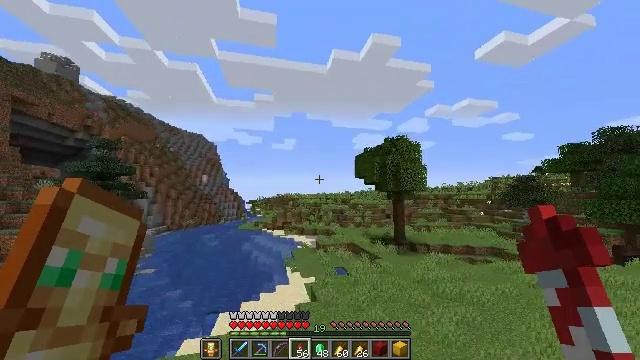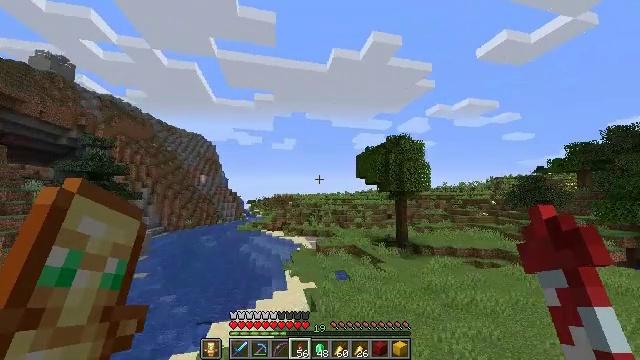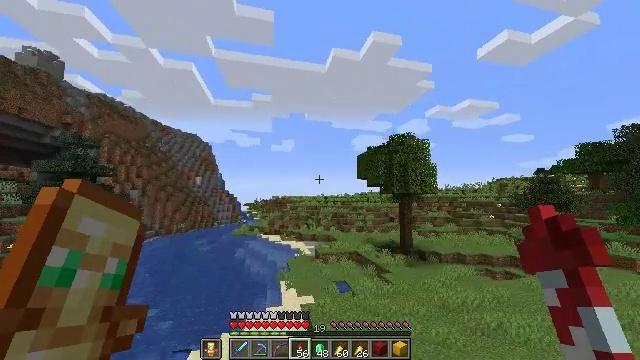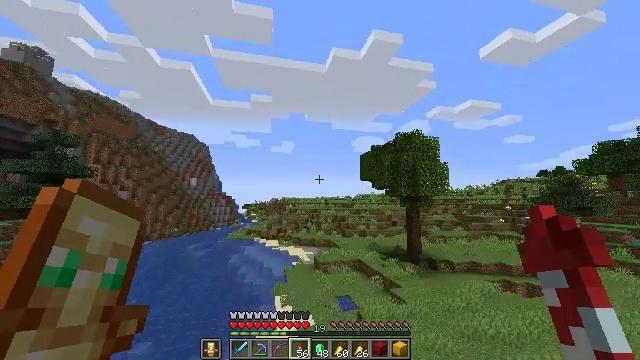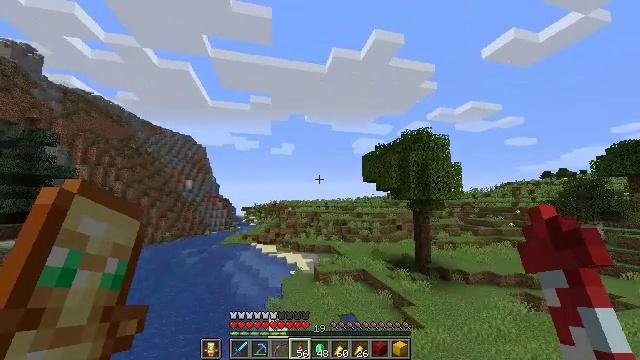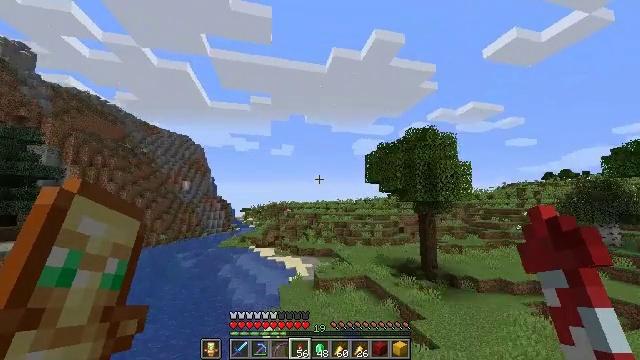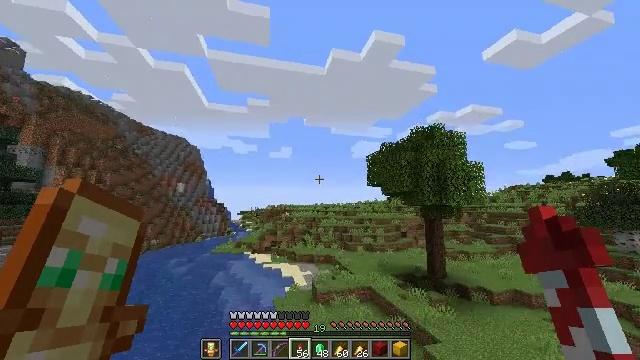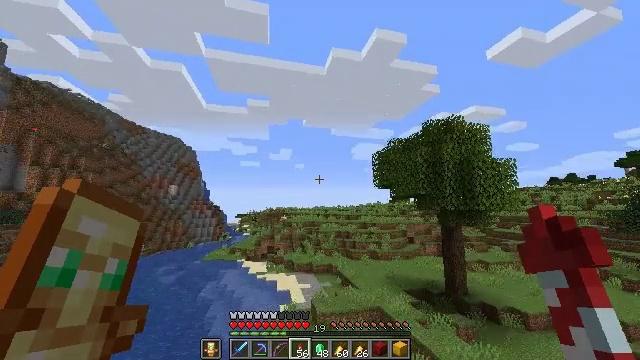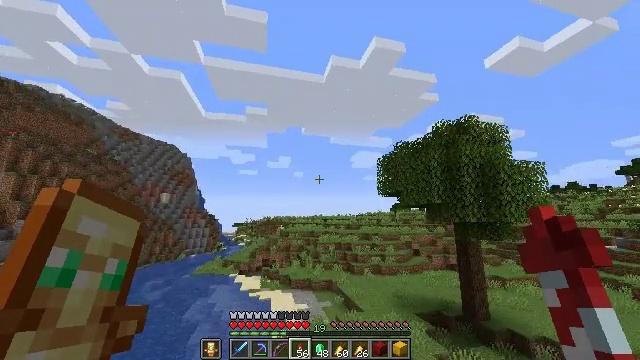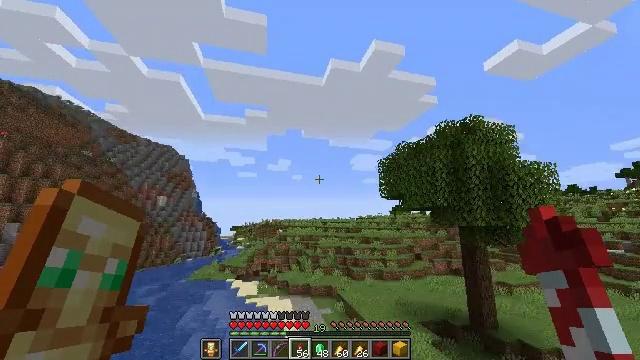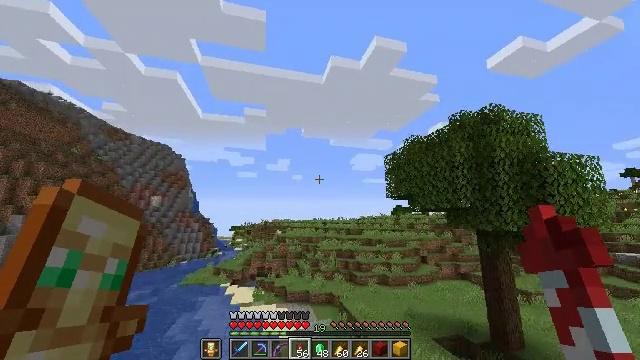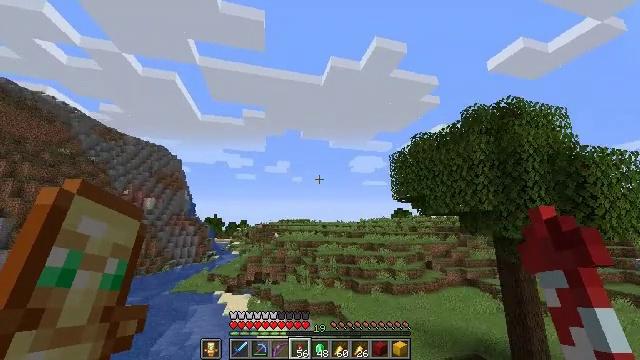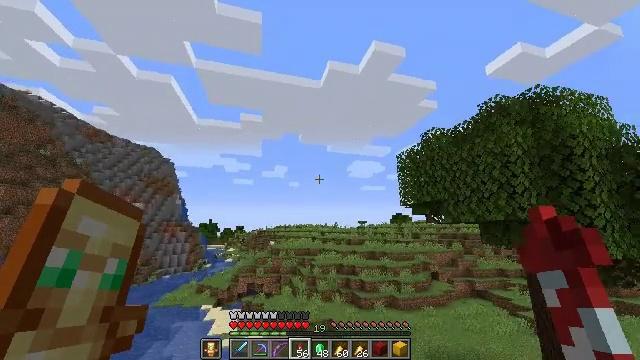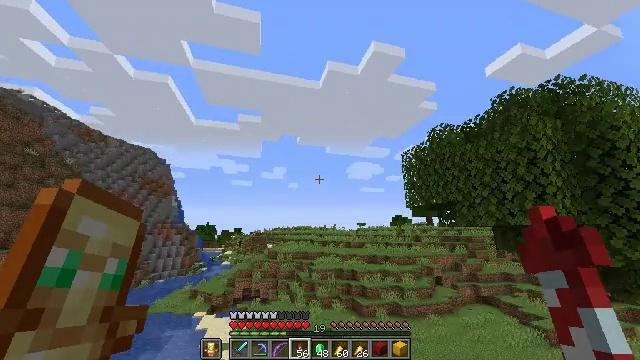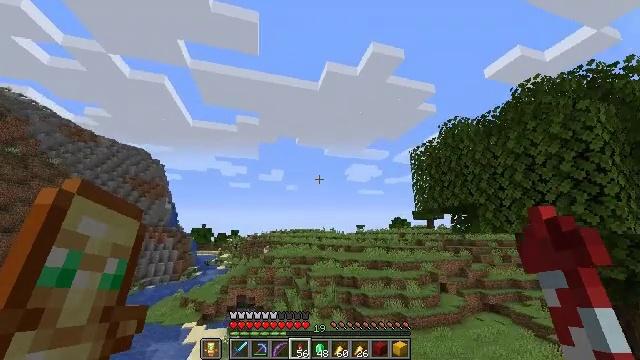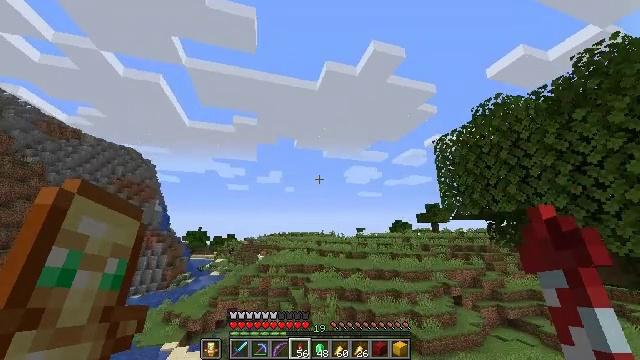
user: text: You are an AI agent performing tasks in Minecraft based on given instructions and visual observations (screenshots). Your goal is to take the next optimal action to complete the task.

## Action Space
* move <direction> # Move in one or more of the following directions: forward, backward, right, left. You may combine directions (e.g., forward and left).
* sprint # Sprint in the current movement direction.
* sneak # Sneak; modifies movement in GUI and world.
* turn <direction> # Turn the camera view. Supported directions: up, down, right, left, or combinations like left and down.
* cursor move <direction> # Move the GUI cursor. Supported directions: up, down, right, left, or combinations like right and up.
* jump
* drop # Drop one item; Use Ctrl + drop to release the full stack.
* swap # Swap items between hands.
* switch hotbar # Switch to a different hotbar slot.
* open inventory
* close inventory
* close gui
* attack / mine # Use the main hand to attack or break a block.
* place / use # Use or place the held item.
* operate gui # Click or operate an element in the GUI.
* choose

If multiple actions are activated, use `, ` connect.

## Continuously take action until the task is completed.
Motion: motion action
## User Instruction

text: Get spruce planks back into your inventory.
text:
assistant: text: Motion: move forward, sprint, jump
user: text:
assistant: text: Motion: move forward, sprint, jump
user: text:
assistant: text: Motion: move forward, sprint, jump
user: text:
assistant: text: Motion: move forward, sprint, jump
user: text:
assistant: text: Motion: move forward, sprint, jump
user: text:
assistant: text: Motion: move forward, sprint, jump
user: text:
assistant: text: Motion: move forward, sprint, jump
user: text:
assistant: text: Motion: move forward, sprint, turn up, jump
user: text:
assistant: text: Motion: move forward, sprint, jump
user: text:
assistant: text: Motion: move forward, sprint, jump
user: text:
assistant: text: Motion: move forward, sprint, jump
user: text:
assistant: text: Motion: move forward, sprint, turn up, jump
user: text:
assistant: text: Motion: move forward, sprint, jump
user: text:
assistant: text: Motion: move forward, sprint, jump
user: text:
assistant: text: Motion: move forward, sprint, jump
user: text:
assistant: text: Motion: move forward, sprint, jump
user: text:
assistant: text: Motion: move forward, sprint, jump
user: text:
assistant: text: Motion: move forward, sprint, jump
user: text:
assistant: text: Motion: move forward, sprint, jump
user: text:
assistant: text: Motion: move forward, sprint, jump
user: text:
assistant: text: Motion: move forward, sprint, turn left, jump
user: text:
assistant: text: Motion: move forward, sprint, turn left and down, jump
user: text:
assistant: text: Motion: move forward, sprint, turn left, jump
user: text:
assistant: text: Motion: move forward, sprint, jump
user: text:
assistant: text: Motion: move forward, sprint, turn left and down, jump
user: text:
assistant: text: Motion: move forward, sprint, jump
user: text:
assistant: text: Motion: move forward, sprint, jump
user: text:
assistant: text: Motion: move forward, sprint, turn left and down, jump
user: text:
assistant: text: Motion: move forward, sprint, jump
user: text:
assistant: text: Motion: move forward, sprint, jump